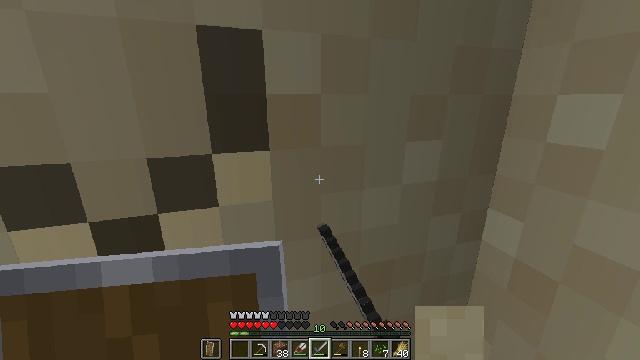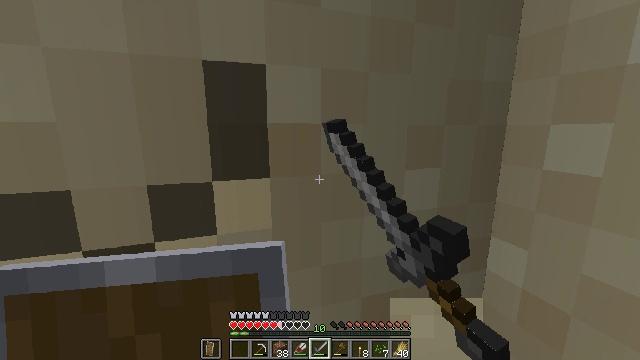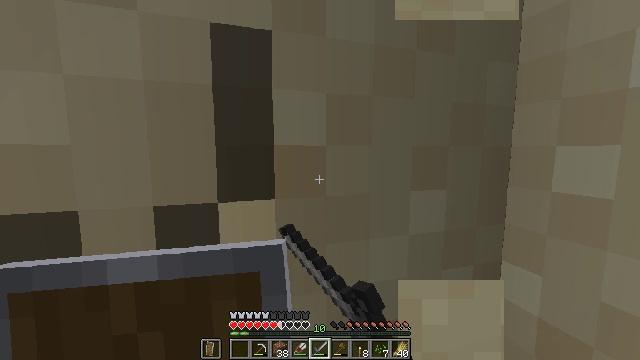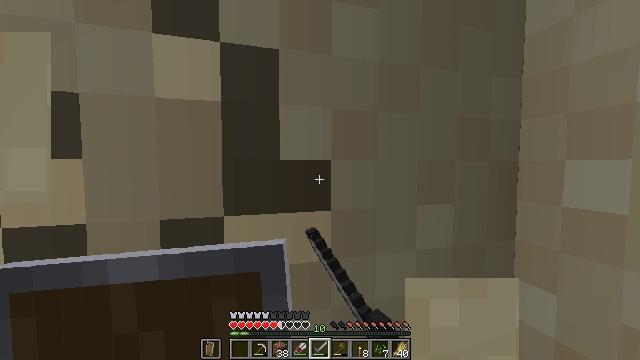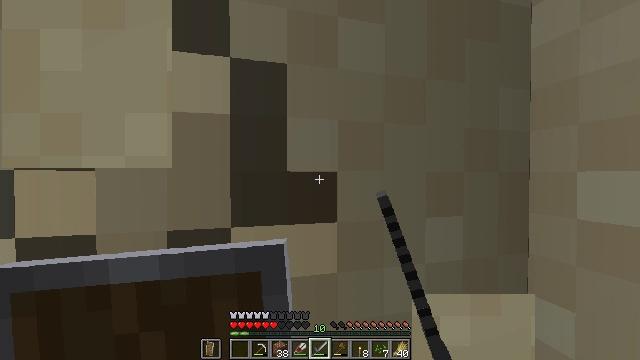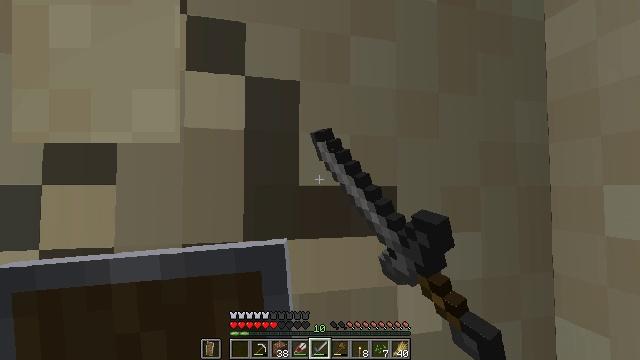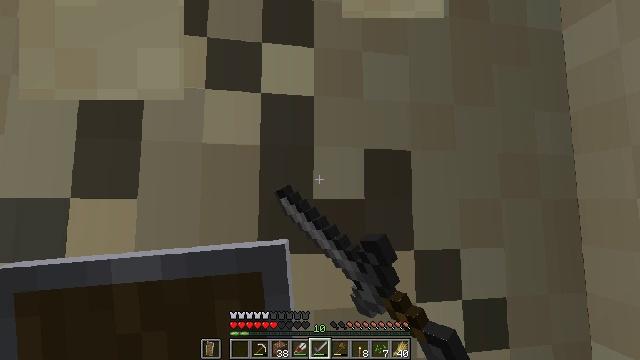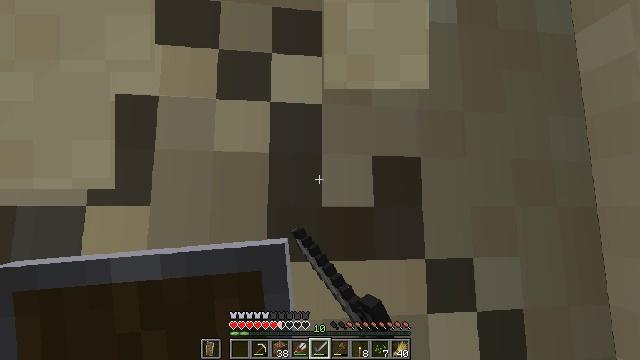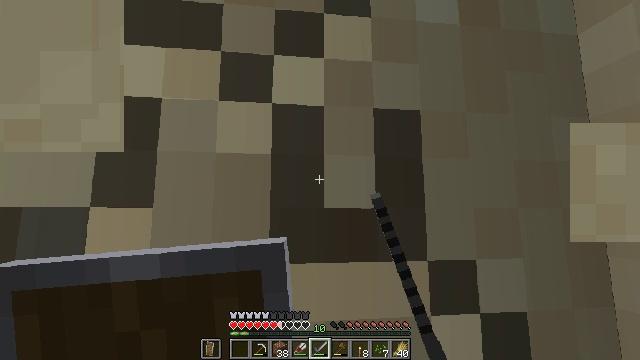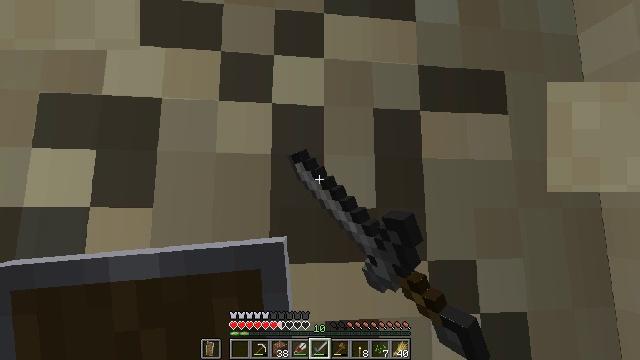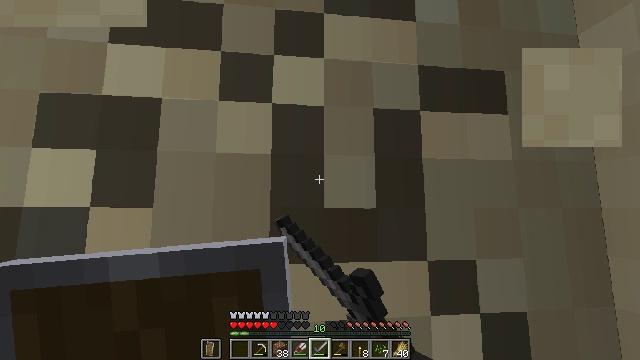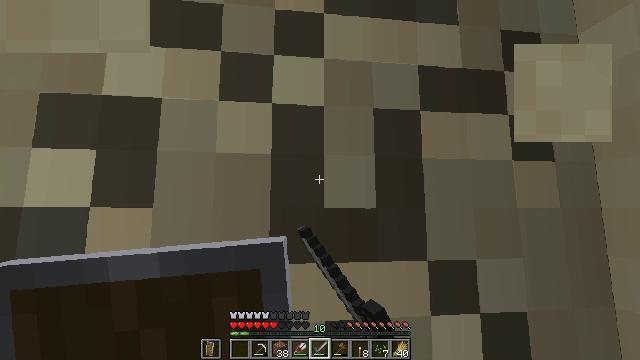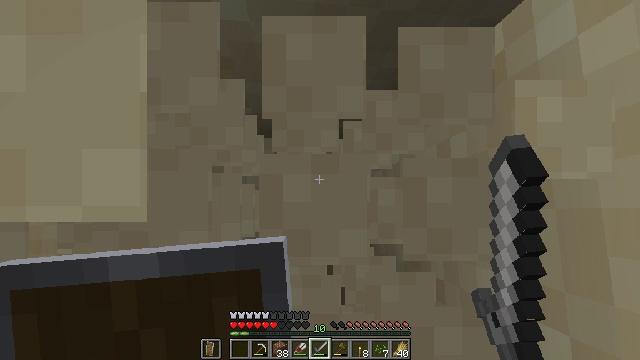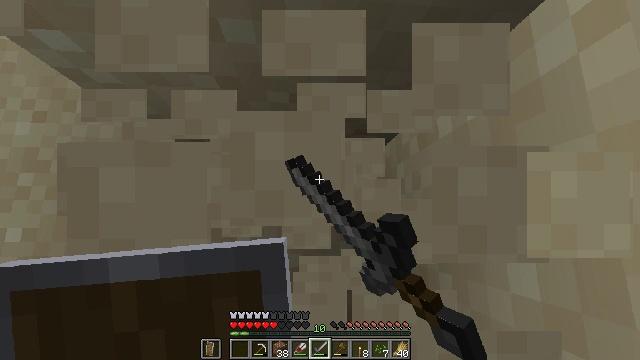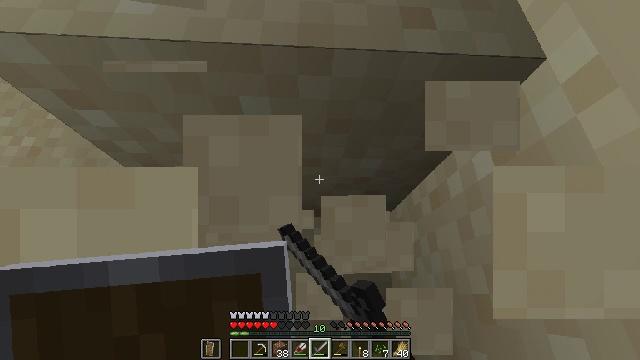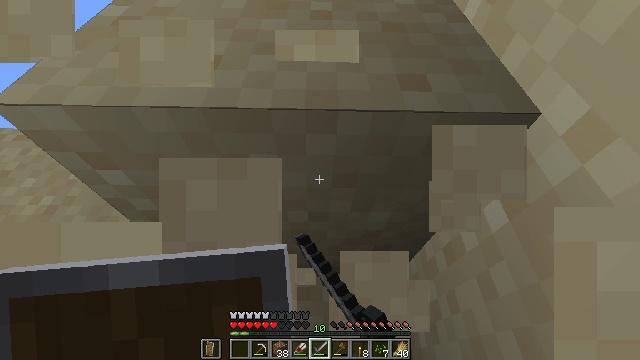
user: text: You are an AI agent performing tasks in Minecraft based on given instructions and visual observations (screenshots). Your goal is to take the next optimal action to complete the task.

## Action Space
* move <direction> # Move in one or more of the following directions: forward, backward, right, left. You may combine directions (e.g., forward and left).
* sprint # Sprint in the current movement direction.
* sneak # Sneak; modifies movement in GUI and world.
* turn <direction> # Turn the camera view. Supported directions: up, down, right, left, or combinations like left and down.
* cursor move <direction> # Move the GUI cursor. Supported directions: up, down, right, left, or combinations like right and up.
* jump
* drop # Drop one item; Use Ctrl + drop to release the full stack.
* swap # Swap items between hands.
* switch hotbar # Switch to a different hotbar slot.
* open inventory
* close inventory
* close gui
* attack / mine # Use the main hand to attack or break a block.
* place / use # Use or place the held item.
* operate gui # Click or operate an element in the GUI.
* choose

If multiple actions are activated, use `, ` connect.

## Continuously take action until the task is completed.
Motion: motion action
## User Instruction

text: Gather sand from the desert.
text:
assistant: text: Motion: turn up, attack / mine
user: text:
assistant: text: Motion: turn left and up, attack / mine
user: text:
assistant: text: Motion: turn left and up, attack / mine
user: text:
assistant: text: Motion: turn left and up, attack / mine
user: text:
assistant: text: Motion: turn left and up, attack / mine
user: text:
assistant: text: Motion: turn left and up, attack / mine
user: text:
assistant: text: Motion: turn left and up, attack / mine
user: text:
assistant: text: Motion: attack / mine
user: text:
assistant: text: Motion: attack / mine
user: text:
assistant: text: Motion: attack / mine
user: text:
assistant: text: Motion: attack / mine
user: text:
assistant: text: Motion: attack / mine
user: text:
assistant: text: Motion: turn left and up, attack / mine
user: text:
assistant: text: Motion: turn left and up, attack / mine
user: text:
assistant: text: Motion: turn left and up, attack / mine
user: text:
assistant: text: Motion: turn up, attack / mine
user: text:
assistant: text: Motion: attack / mine